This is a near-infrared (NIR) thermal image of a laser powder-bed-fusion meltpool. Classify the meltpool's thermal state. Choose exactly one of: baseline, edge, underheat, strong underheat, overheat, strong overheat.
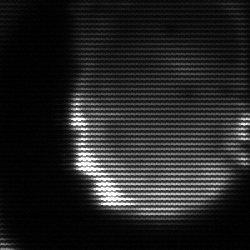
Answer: edge